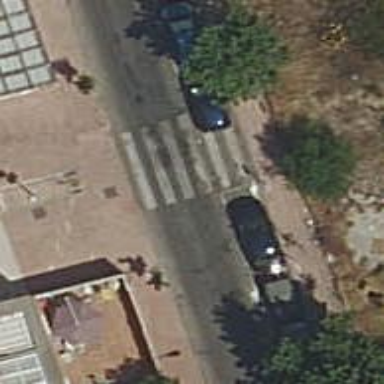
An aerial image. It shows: Uncontrolled road crossing.